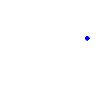
Particle: pion